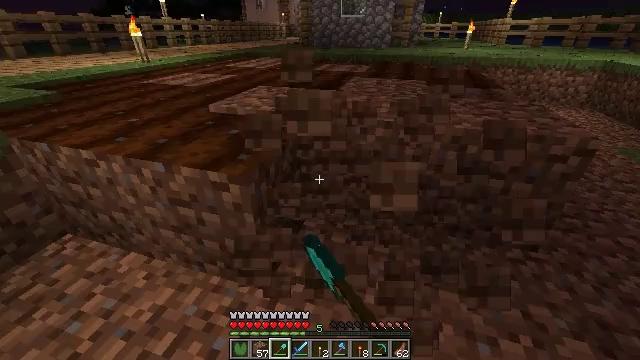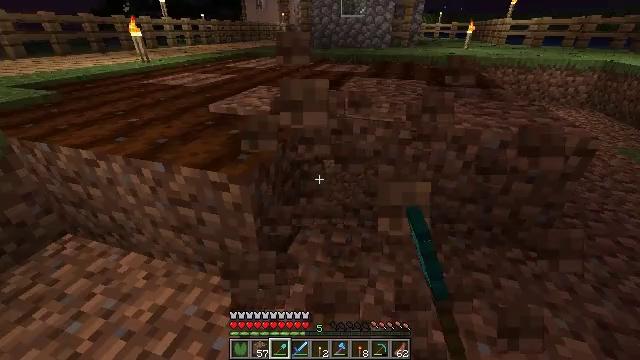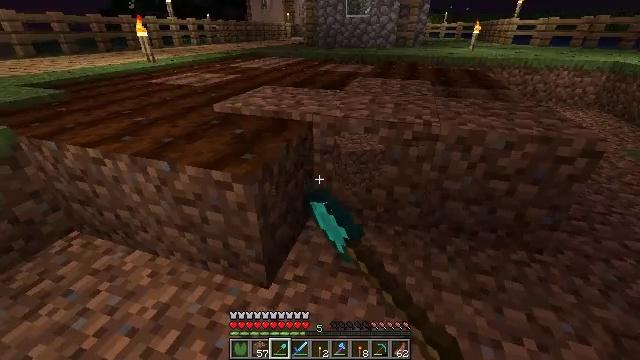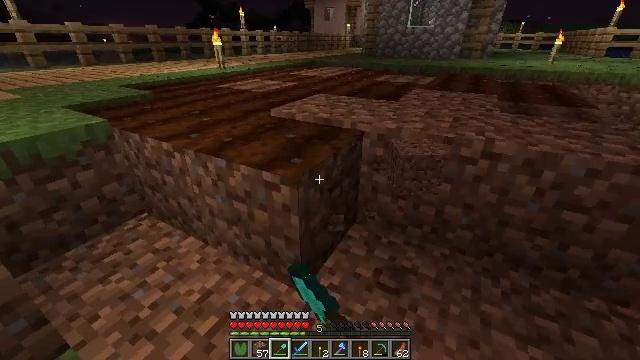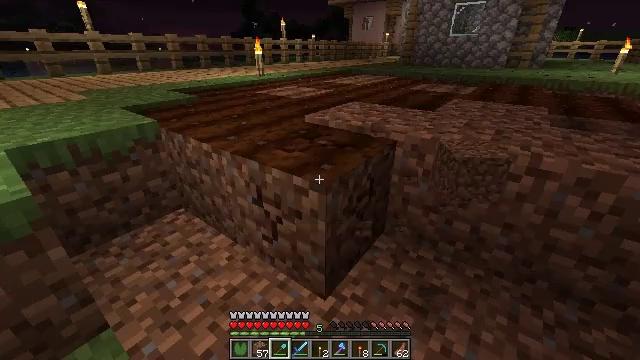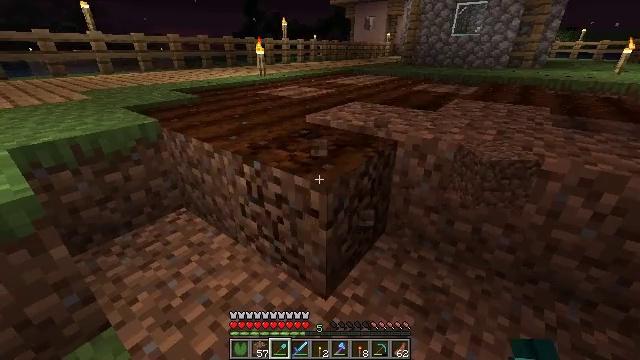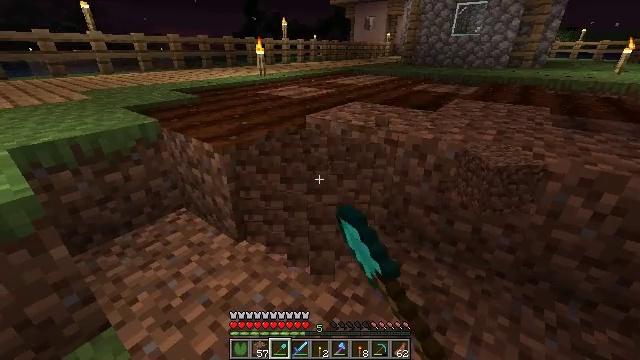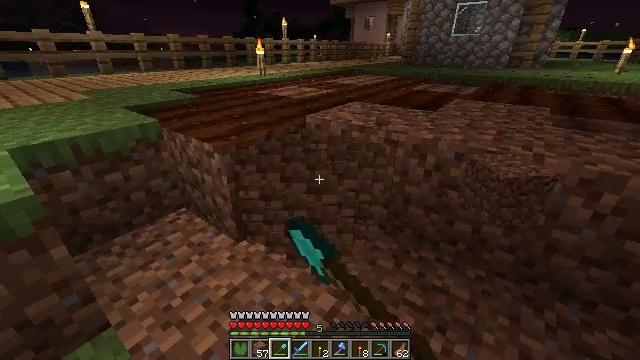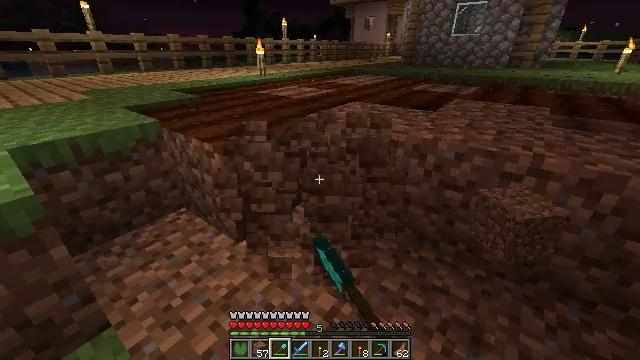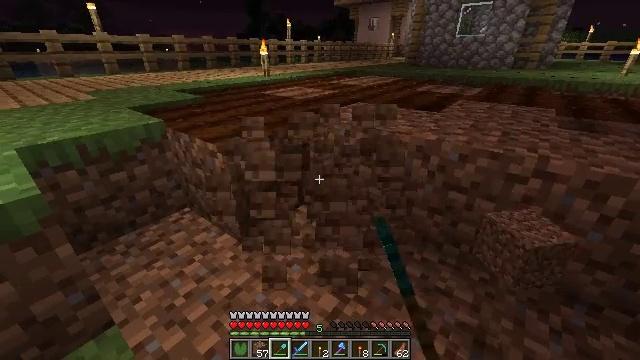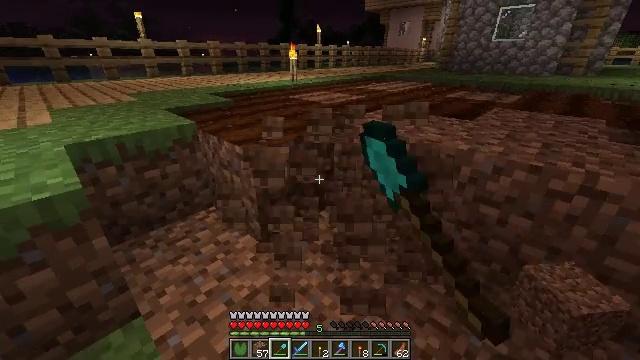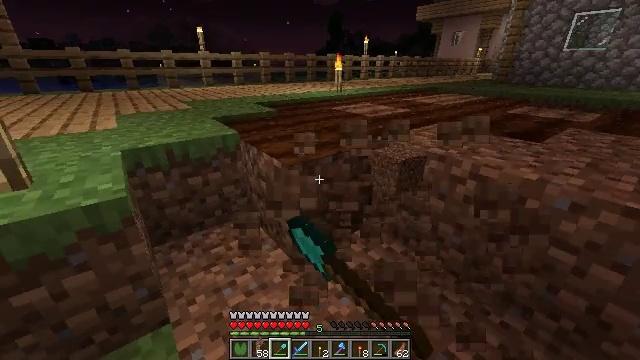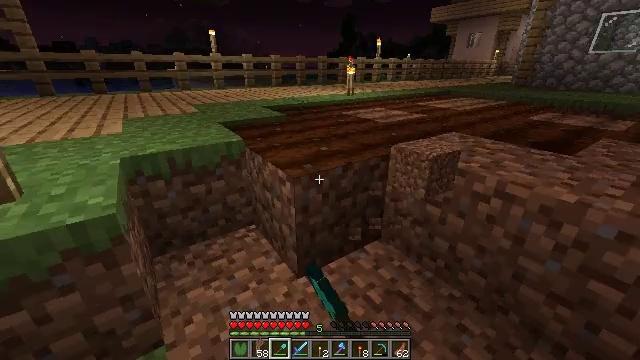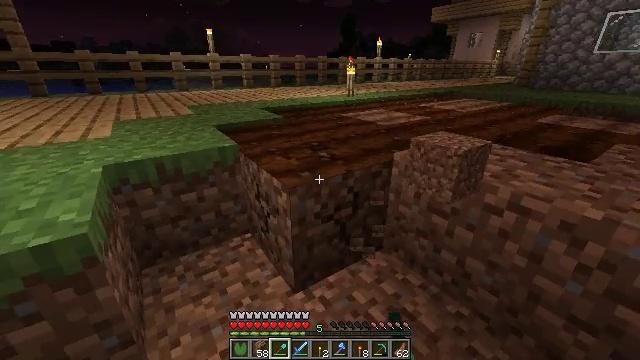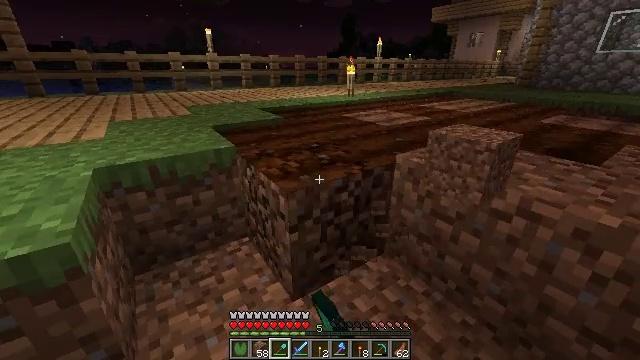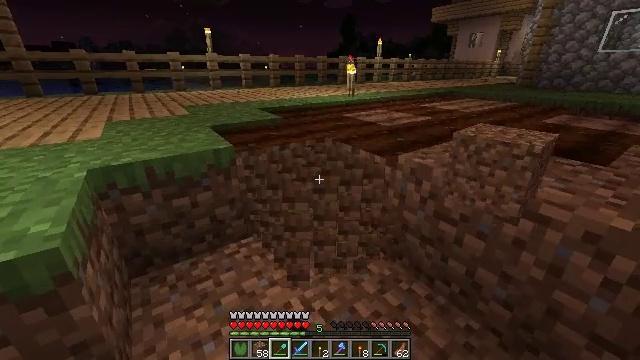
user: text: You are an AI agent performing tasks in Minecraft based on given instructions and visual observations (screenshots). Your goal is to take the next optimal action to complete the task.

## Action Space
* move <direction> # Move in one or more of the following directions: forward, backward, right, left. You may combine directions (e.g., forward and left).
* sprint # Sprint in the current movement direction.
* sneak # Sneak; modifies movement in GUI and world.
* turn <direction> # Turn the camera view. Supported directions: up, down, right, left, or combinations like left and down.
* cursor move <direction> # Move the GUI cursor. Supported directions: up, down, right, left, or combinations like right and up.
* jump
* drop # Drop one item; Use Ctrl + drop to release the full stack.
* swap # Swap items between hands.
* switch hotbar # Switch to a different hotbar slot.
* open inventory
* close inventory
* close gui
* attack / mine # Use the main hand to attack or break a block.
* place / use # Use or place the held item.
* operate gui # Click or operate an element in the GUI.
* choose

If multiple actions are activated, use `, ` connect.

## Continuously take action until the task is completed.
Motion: motion action
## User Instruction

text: Dig up the farmland.
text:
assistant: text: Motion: attack / mine
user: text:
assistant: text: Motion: attack / mine
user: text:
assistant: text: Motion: turn left and up, attack / mine
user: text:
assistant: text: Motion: turn left and up, attack / mine
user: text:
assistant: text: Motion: attack / mine
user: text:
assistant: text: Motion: attack / mine
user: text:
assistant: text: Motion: attack / mine
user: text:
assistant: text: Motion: attack / mine
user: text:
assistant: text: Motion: attack / mine
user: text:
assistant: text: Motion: move forward, turn left, attack / mine
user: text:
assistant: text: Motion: move forward, turn left and up, attack / mine
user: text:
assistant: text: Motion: move forward, turn left, attack / mine
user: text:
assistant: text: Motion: attack / mine
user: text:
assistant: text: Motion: attack / mine
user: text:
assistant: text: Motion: attack / mine
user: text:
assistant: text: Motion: attack / mine
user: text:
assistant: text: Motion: attack / mine
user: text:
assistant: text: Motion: move forward, attack / mine
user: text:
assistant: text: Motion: move forward, attack / mine
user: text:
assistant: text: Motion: attack / mine
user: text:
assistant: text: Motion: turn left, attack / mine
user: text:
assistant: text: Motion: turn left, attack / mine
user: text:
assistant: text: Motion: attack / mine
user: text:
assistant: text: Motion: attack / mine
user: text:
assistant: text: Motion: attack / mine
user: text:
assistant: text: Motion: attack / mine
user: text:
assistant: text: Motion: attack / mine
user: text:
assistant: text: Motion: move forward, attack / mine
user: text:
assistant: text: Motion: move forward, turn right, attack / mine
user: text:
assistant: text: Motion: move forward, turn right and down